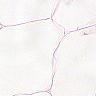
Metastatic tissue present: no